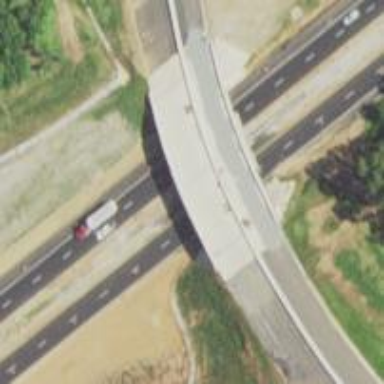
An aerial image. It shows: Bridge on motorway link.